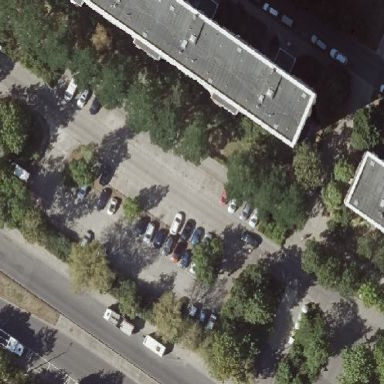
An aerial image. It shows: Street side parking area.